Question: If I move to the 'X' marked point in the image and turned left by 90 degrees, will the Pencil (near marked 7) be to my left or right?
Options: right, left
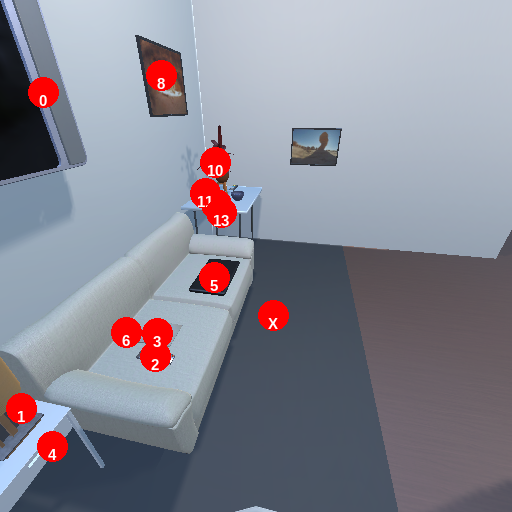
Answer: right